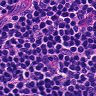
Metastatic tissue present: no